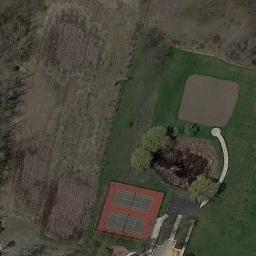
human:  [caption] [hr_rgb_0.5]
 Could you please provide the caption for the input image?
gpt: The tennis courts are surrounded by grass .

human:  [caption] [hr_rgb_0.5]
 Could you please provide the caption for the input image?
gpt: There are two tennis courts on the left .

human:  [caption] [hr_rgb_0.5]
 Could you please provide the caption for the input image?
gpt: The tennis court is on the grass next to some trees .

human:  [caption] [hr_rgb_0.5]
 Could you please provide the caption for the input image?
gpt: Tennis court built on bare lawn with sparse trees next to it .

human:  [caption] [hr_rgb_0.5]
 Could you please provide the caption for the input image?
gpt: The tennis court is on a green meadow .